The image is a 2-D grayscale rendering of a rotating-machine vibration signal (signal-to-image). Diagnose the rotating machine from this image, choosing from: normal, misalignment, unbalance, looseness.
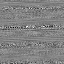
Answer: looseness